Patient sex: F
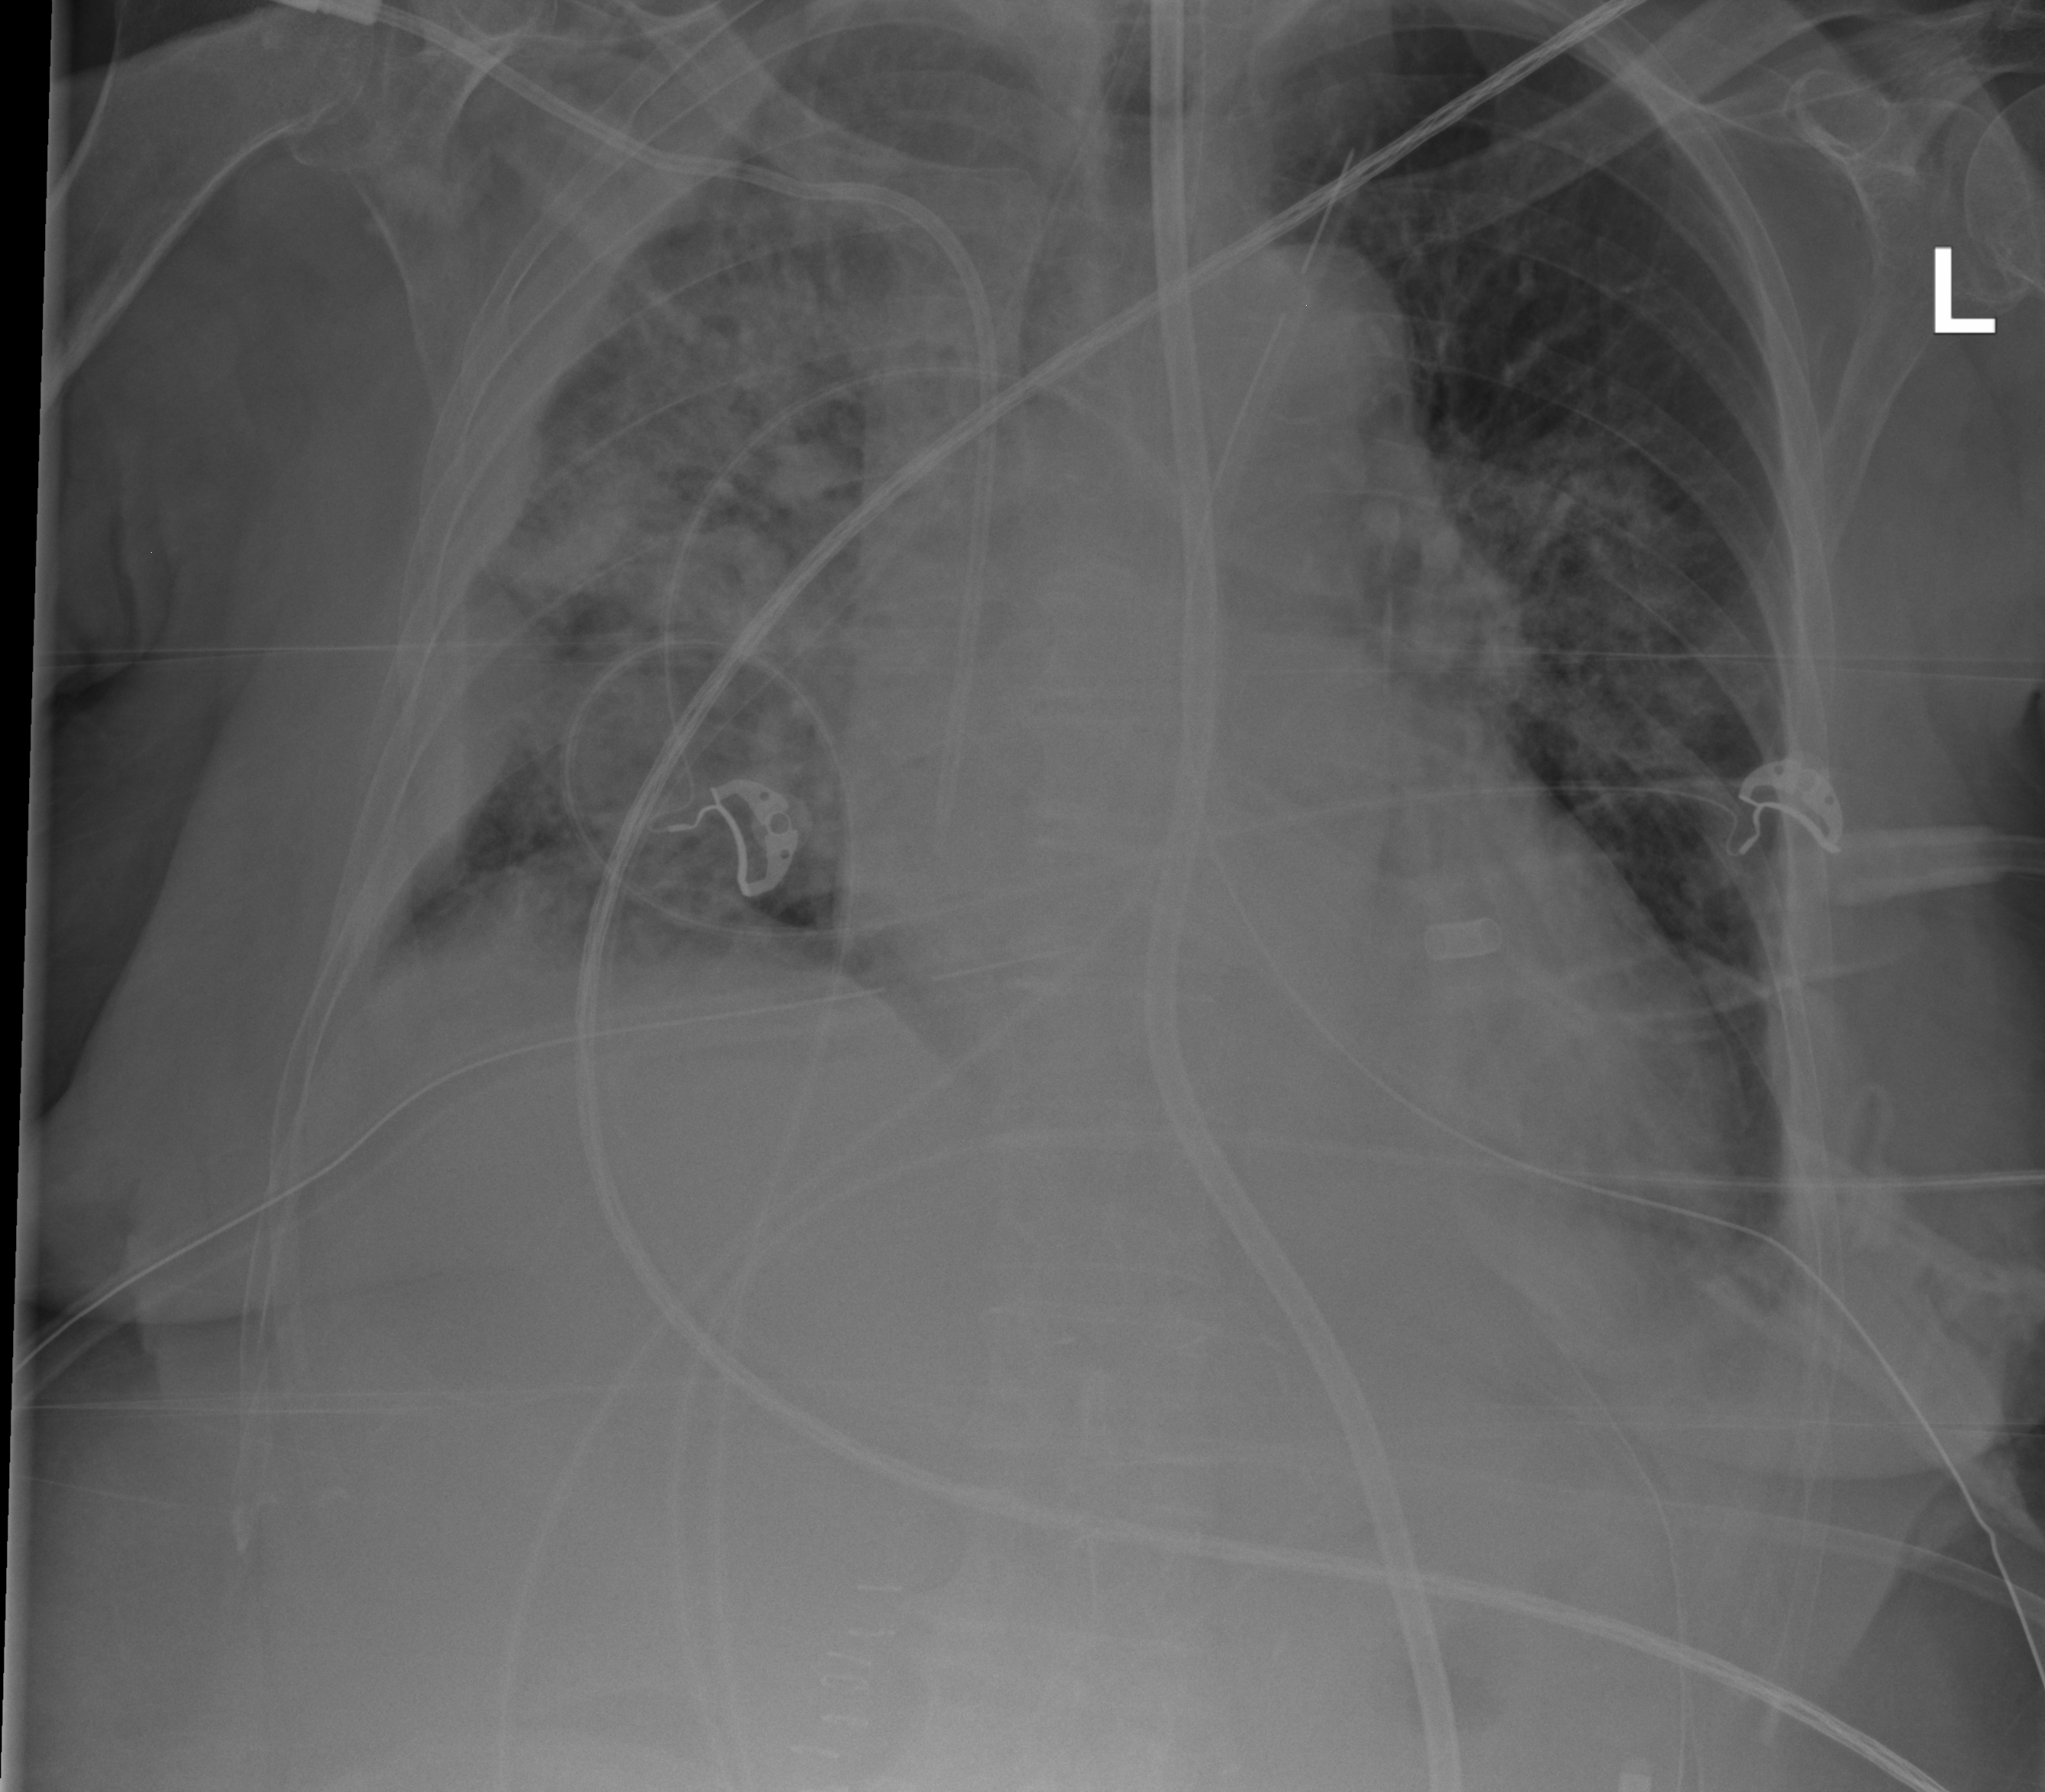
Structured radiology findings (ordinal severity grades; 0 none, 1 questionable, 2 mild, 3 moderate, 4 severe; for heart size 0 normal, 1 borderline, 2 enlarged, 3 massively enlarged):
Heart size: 2
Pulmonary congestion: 2
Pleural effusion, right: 2
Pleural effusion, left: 0
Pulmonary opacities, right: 3
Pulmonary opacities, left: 3
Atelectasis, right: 3
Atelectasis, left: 2